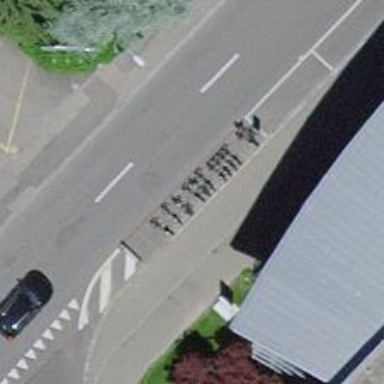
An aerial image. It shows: Bicycle rental service.